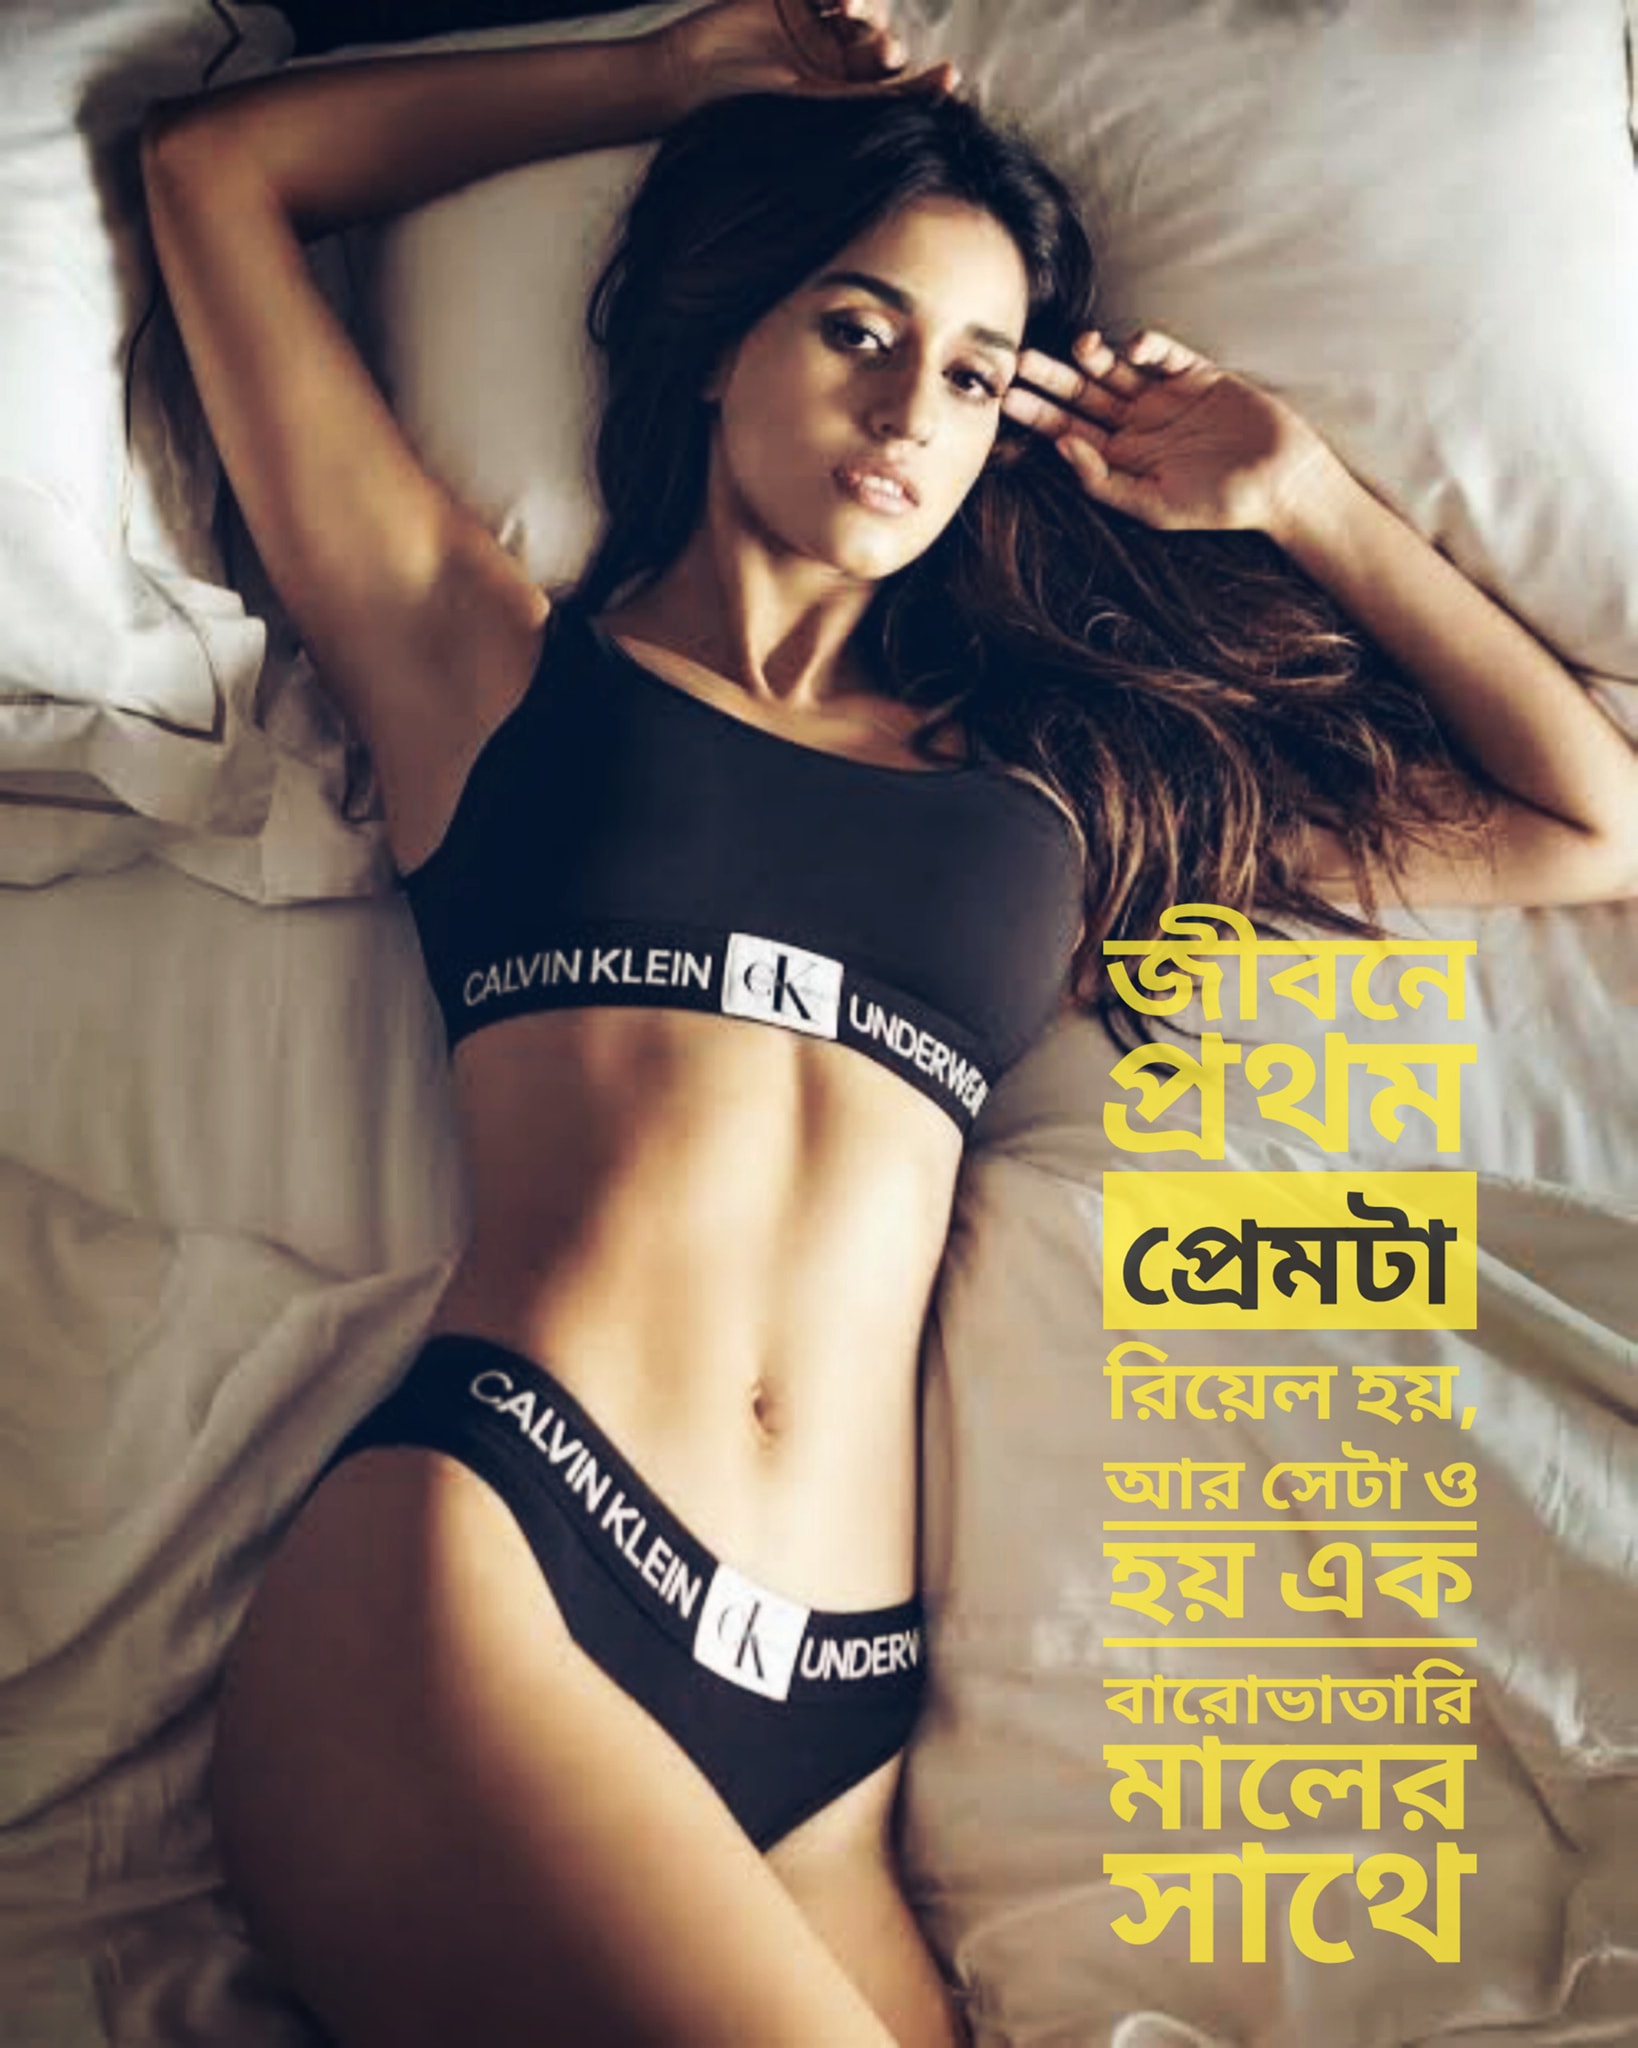
Caption: জীবনে প্রথম প্রেমটা রিয়েল হয়, আর সেটা ও হয় এক বারোভাতারি মালের সাথে
Label: hate